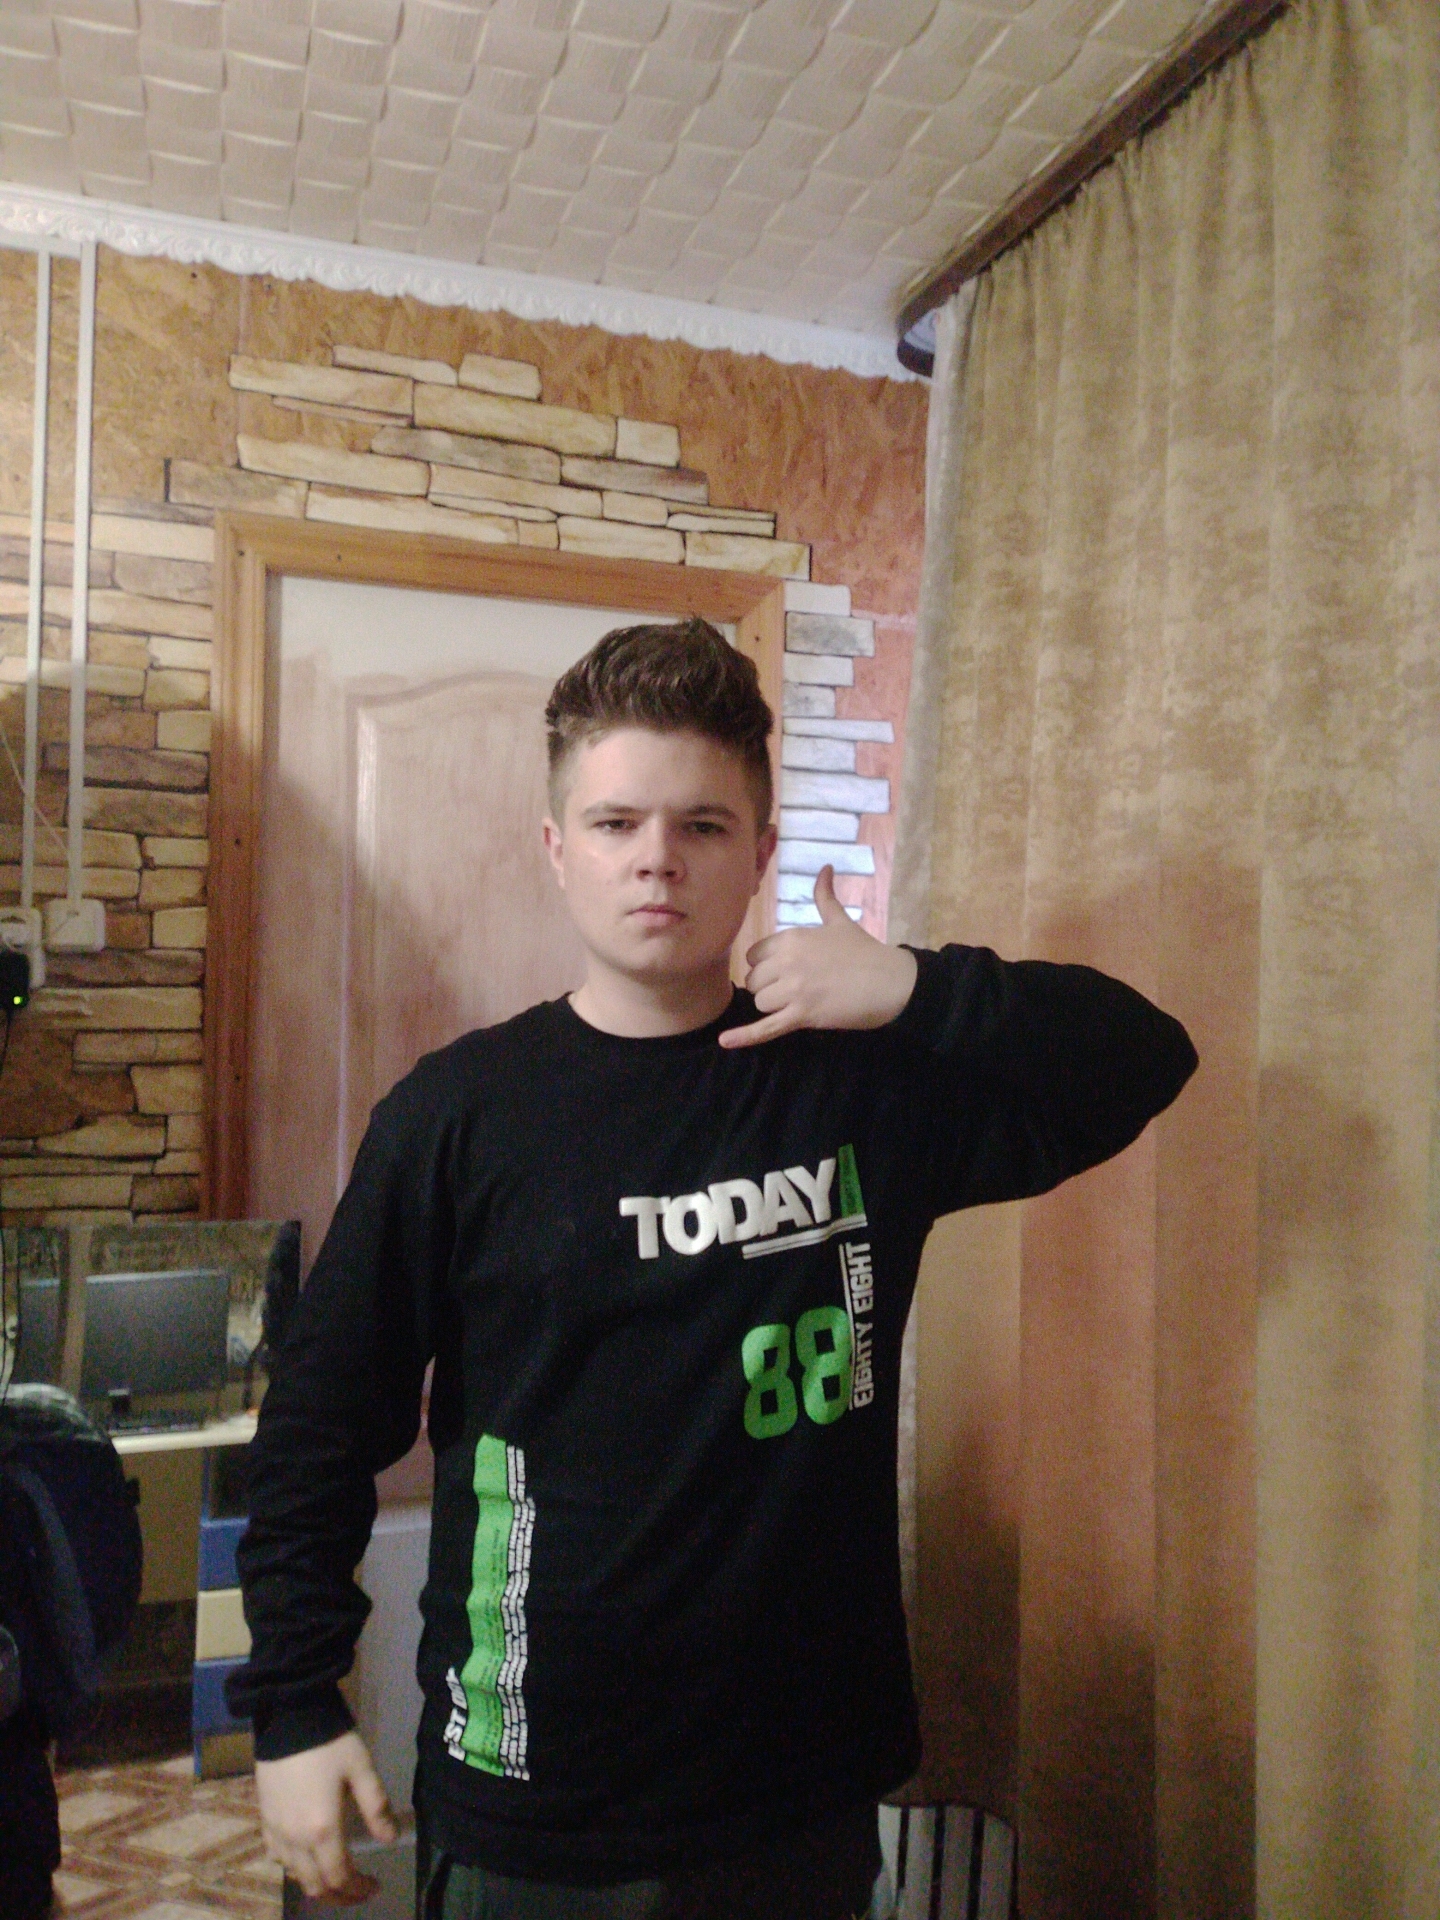
Label: noise